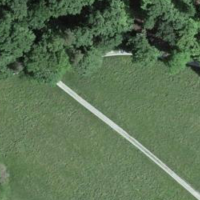
EUNIS habitat code: 24
Species observed at this site:
Pseudochorthippus parallelus
Chorthippus biguttulus